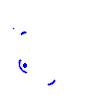
Particle: pion